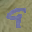
Label: 9